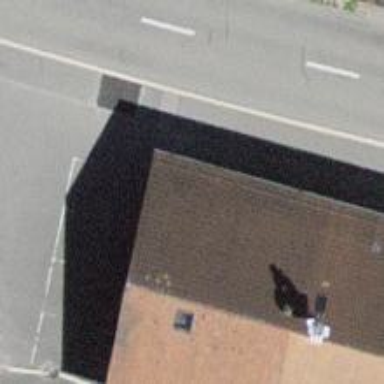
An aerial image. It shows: Post box is visible.